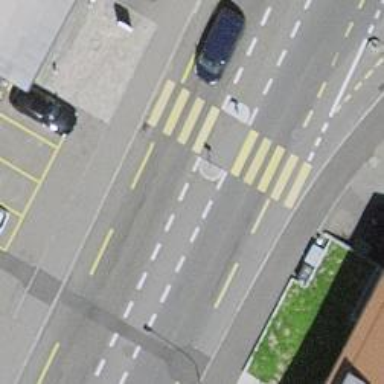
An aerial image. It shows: Zebra crossing with road island.